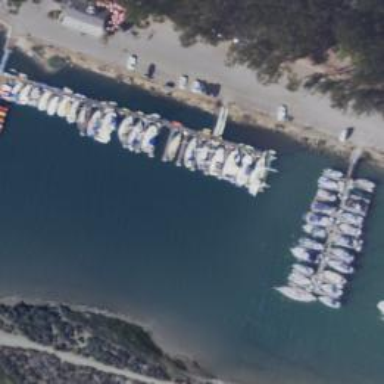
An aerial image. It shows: Pier with mooring facilities.